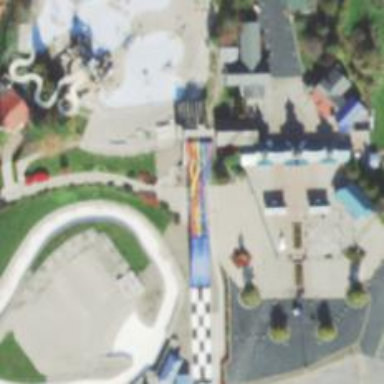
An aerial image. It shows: Water slide attraction.